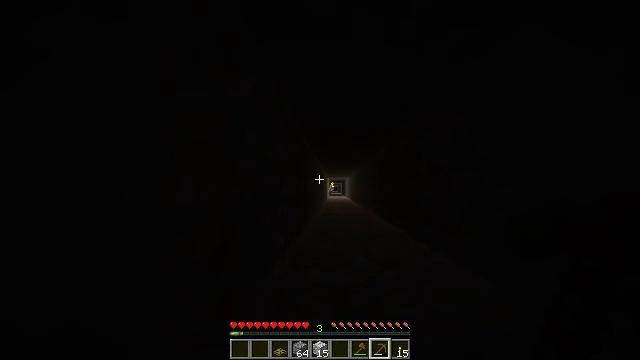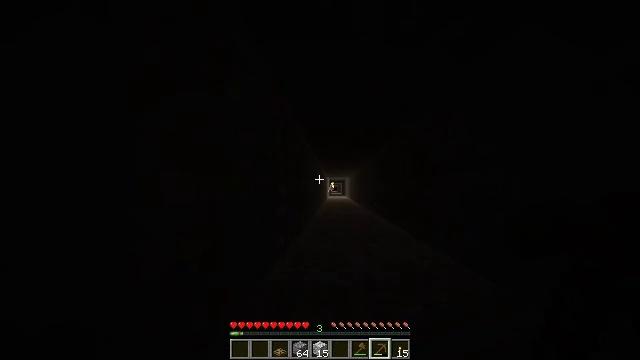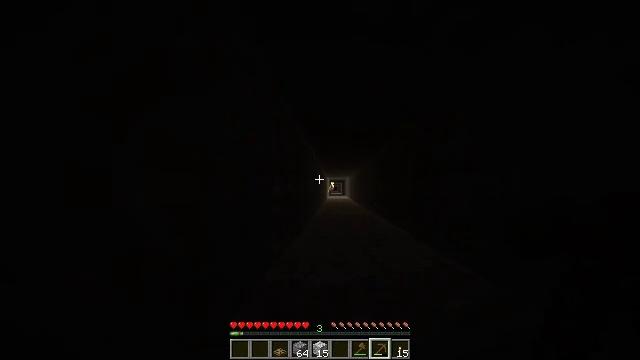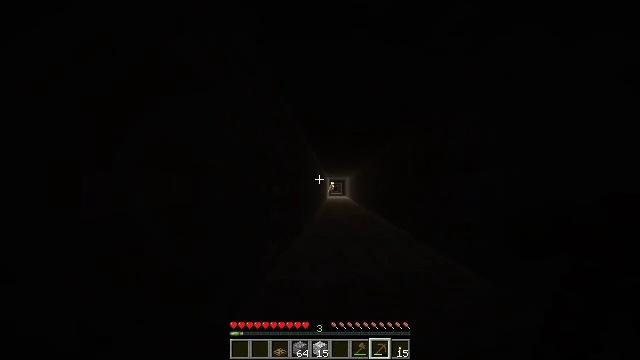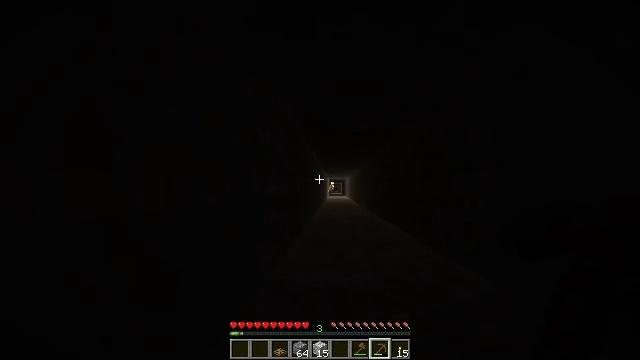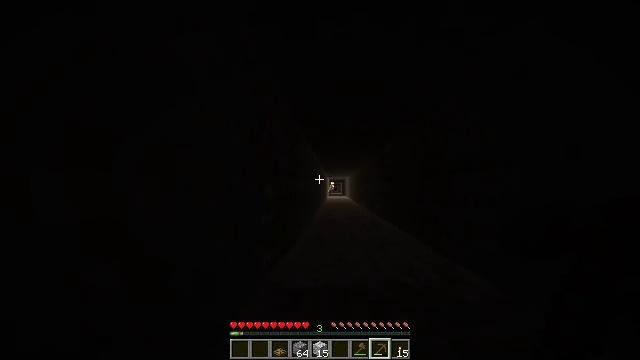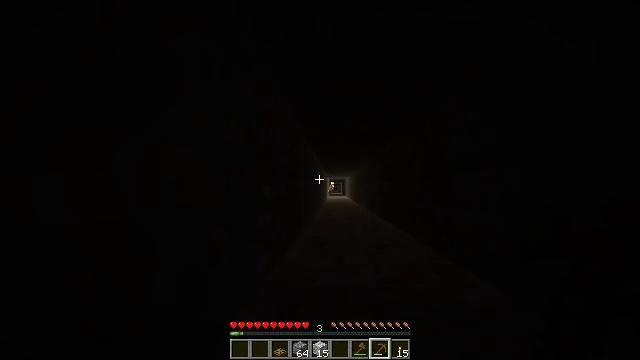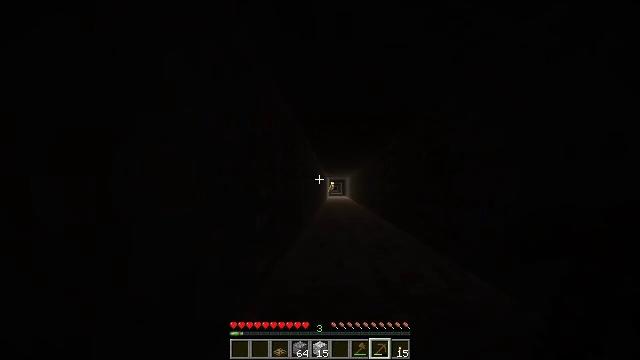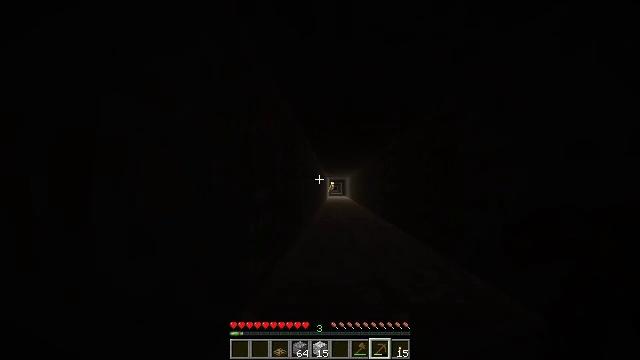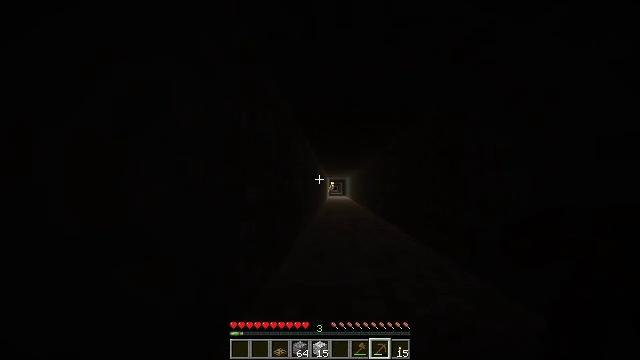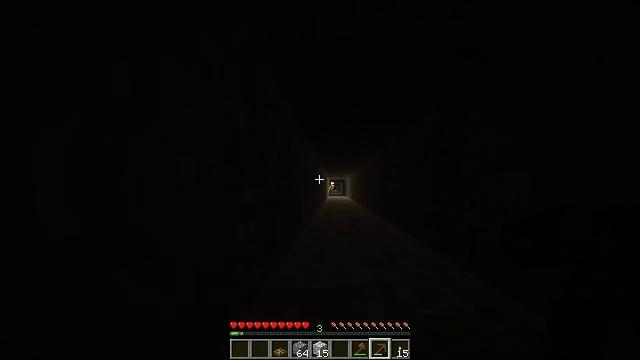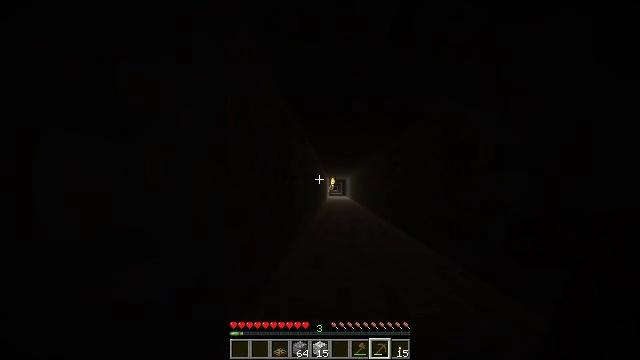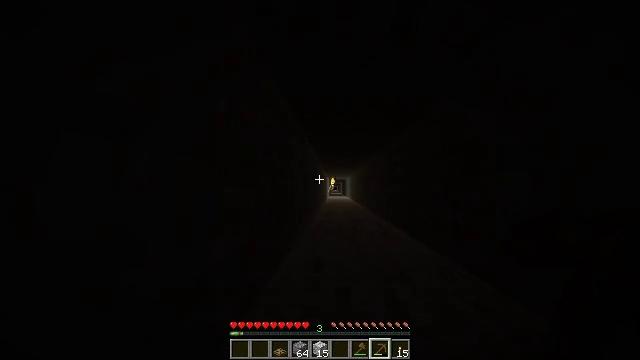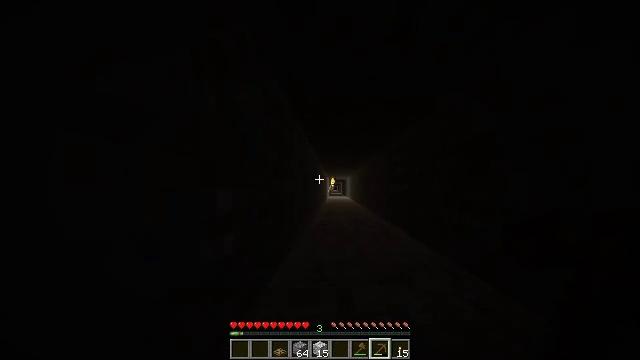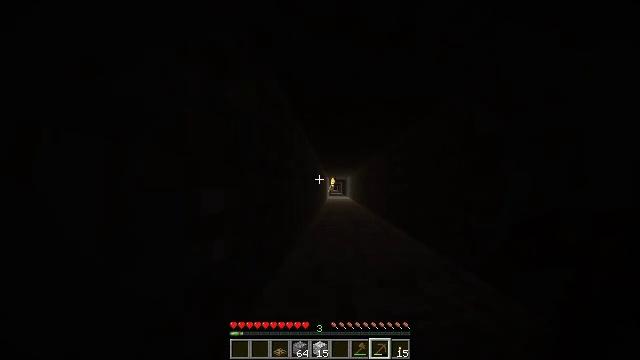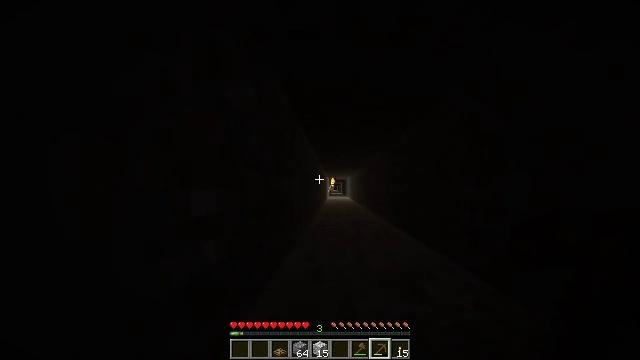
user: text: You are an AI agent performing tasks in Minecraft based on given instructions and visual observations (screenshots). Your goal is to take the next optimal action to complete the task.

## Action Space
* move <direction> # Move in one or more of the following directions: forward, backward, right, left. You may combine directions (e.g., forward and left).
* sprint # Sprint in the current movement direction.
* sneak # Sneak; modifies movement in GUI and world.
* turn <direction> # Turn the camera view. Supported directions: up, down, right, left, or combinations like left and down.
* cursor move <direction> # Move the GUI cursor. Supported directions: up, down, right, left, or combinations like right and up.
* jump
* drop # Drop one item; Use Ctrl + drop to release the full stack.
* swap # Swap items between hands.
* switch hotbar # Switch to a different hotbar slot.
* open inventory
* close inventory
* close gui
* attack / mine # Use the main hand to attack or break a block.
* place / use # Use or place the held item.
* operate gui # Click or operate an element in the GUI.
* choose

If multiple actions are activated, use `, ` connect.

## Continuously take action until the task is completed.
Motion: motion action
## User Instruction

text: Gather the wall torch from the wall.
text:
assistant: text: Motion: move forward
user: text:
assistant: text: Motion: move forward
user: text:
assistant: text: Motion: move forward
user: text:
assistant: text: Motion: move forward
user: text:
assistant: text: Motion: move forward
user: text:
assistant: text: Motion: move forward
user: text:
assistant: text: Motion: move forward
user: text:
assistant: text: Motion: move forward
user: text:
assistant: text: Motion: move forward
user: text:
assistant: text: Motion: move forward
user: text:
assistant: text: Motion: move forward
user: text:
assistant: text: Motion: move forward
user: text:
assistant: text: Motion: move forward
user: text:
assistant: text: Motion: move forward
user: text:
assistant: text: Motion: move forward
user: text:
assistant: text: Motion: move forward
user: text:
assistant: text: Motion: move forward
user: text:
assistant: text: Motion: move forward
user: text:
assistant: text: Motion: move forward
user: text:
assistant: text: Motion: move forward
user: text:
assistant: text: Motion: move forward
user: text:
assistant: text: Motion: move forward
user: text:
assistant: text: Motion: move forward, turn right
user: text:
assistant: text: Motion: move forward
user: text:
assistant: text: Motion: move forward
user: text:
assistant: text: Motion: move forward, turn right
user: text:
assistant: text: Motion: move forward
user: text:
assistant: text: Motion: move forward
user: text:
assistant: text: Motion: move forward
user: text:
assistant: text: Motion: move forward